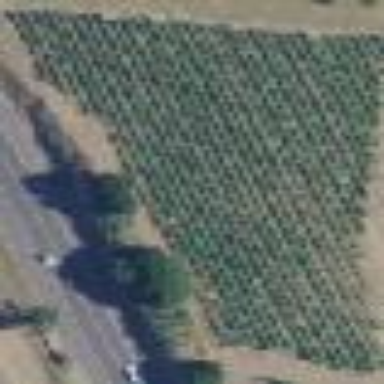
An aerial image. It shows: Vineyard where grapes are grown.